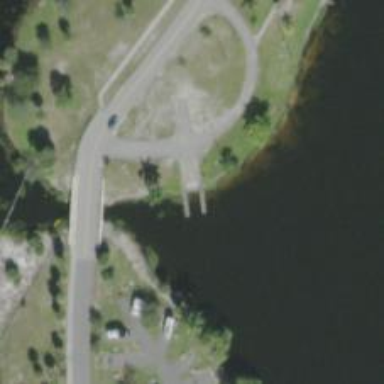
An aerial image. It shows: Slipway service road.